Interaction volume radius: 5 \u00c5
Interaction volume height: 10 \u00c5
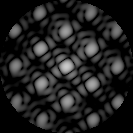
Disorder parameter: 0.1243